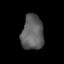
Tissue: skin
Cell type: Others
Senescence score: 0.7134
Nuclear area (px): 753
Mean DAPI intensity: 95.271